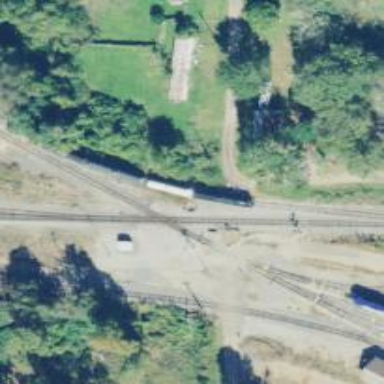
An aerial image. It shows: Railway crossing.